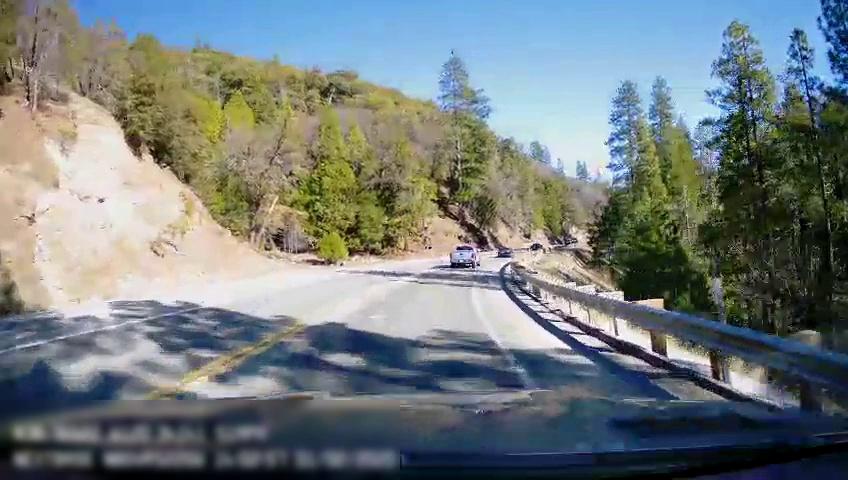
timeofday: Day
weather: Sunny
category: Drivable Space
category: Vehicles | Car
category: Vehicles | Car
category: Vehicles | Truck
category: Lanes | Opposite Lane
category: Lanes | Opposite Lane
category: Lanes | Current Lane
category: Lanes | Current Lane